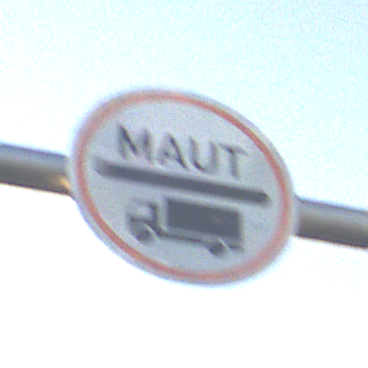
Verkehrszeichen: Mautpflicht
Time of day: SunriseSunset
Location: Outdoor (RoadRail)
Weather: Clear
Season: NotSpecified
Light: Natural